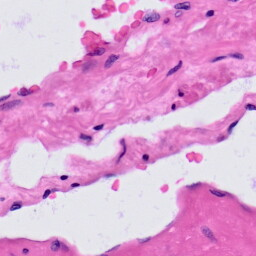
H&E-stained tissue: Prostate